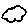
Label: cloud